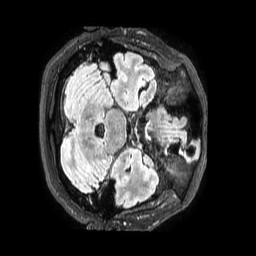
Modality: FLAIR
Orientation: axial
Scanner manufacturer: philips
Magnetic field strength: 3 T
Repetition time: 4.8 s
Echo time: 0.34 s